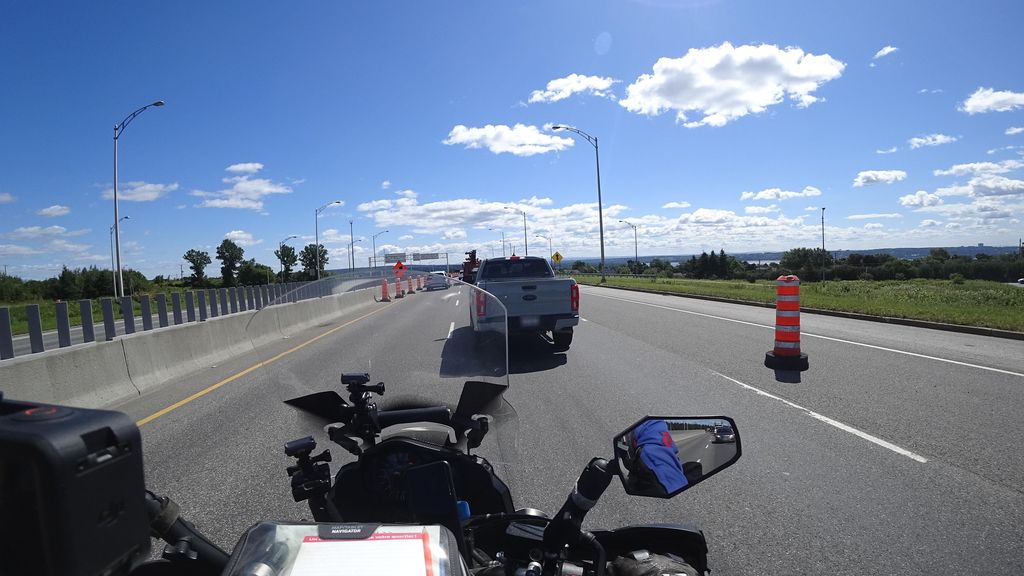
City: quebec_city